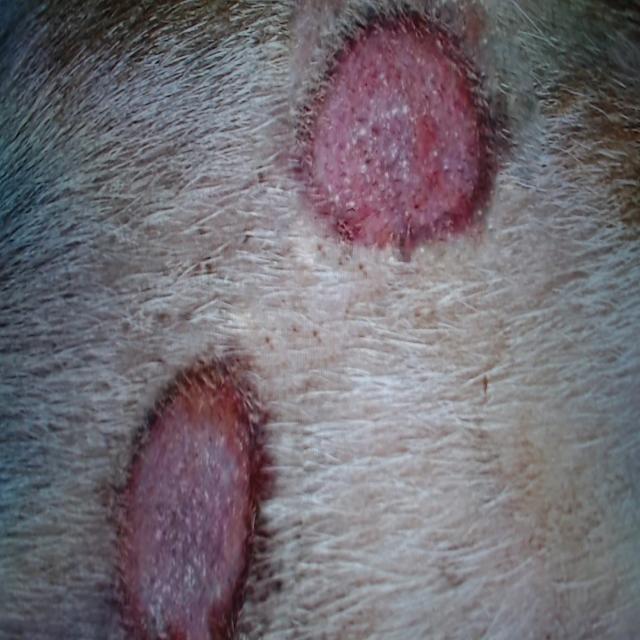
Canine ringworm (Dermatophytosis) — fungal infection caused by Microsporum or Trichophyton. Presents with circular alopecia, scaling, crusting, and broken hairs.